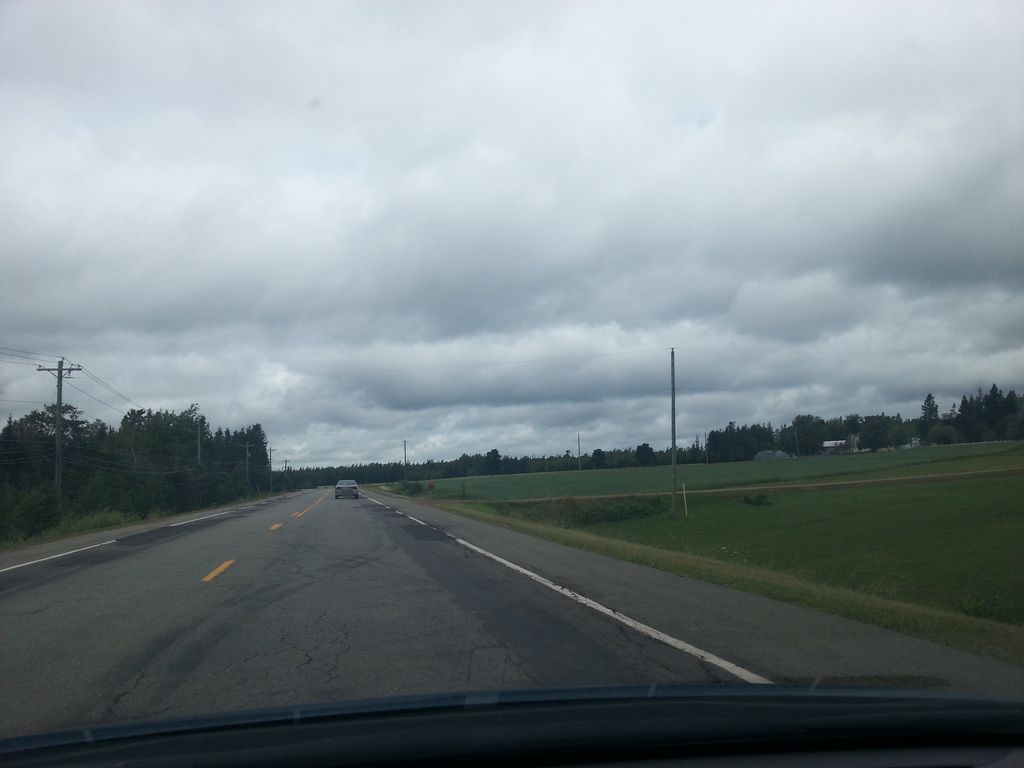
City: charlottetown